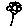
Label: flower